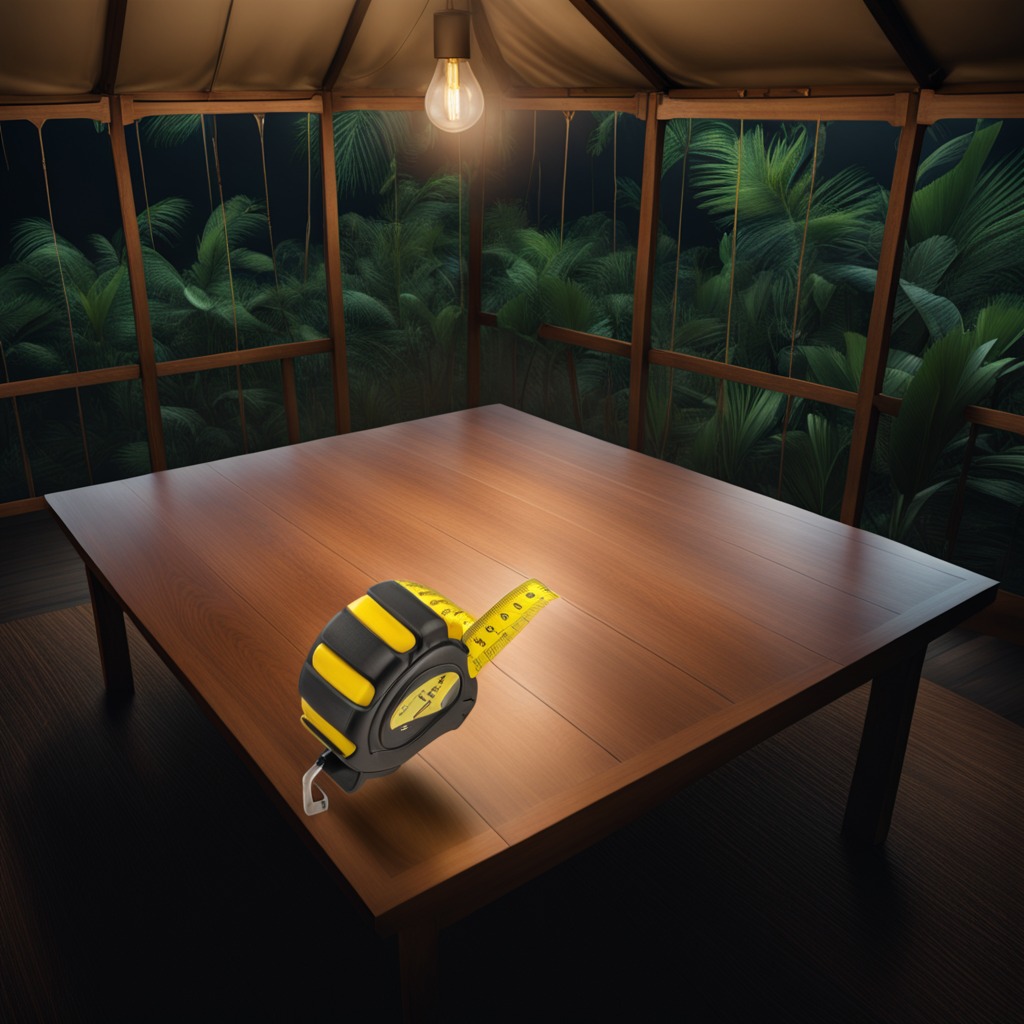
A measuring tape is lying on the wooden table inside a jungle field workshop tent at night dim ambient light soft shadows worn but